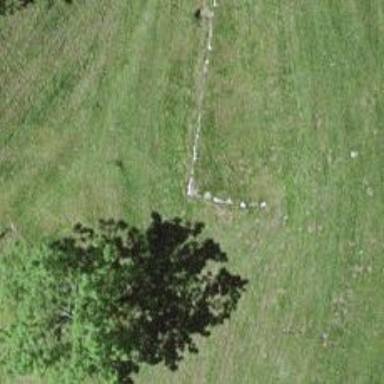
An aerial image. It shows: Wall made of dry stone.